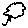
Label: tree